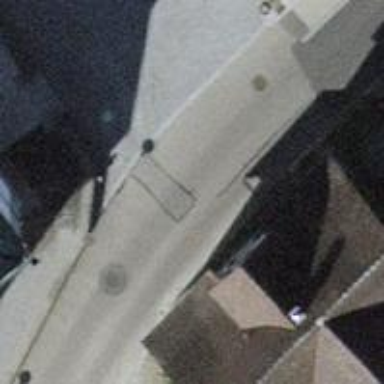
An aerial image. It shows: Smooth asphalt road in residential area.